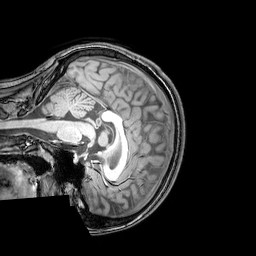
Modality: T1w
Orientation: sagittal
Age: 20
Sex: female
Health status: healthy
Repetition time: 0.081 s
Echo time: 0.037 s